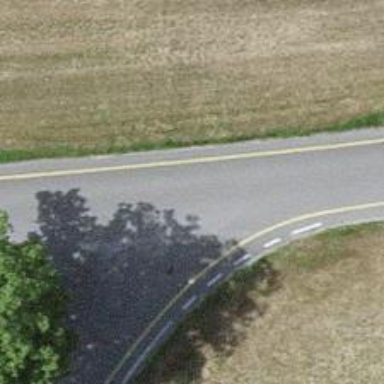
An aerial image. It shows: Asphalt road classified as tertiary.